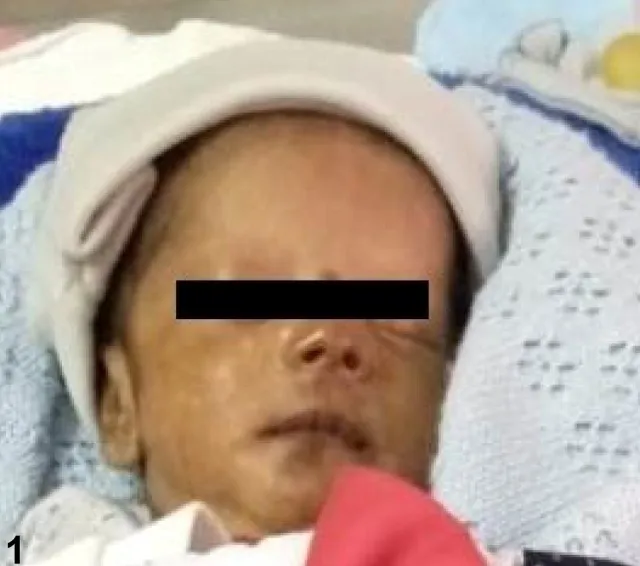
Brownish pigmentation of the nose, mouth and, cheeks.
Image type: medical_photograph (other_medical_photograph)